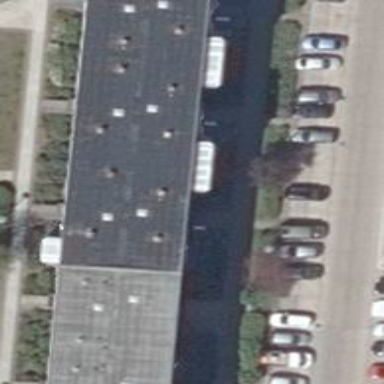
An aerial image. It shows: Residential building with flat roof made of tar paper.